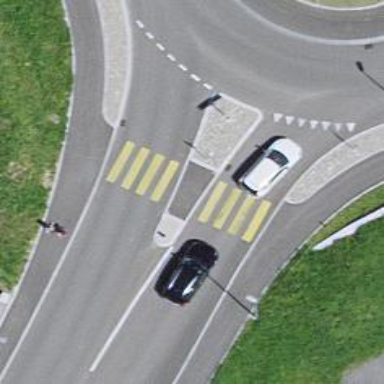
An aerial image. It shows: Uncontrolled zebra crossing on the road.